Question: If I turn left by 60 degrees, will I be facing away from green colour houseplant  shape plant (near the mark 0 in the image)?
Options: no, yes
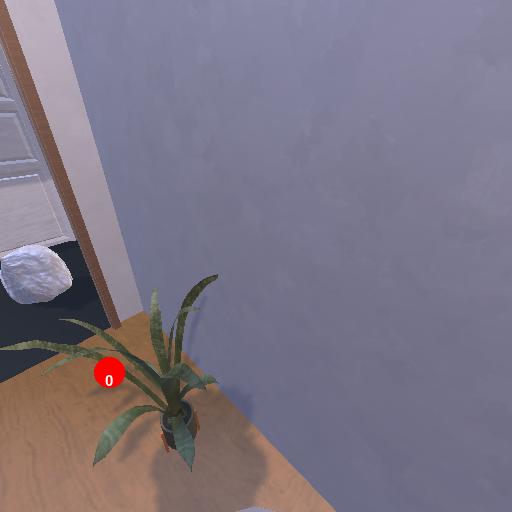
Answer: no